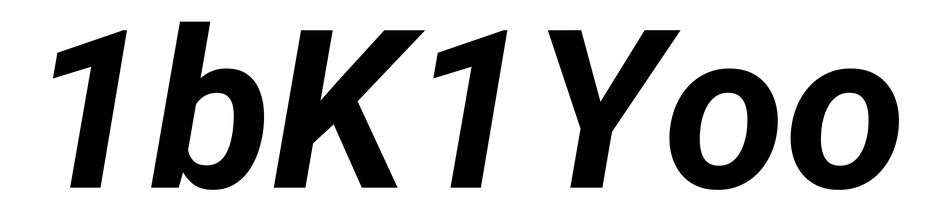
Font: Roboto-Italic_Bold_Italic